Question: For an iPhone application I want to draw a circle, that is only for an x percentage filled.
Something like this:

I have no problems calculating the radius, the degrees or the radians, that is no problem. Also drawing the circle is already done. But how do I get the iPhone SDK to draw the part that is filled.
I can draw a rectangle that size, but not part of a circle.
I just want to draw that on a a normal context.
Hope someone can give me any pointers here.
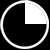
Answer: Use 'CGContext''s arc functions:
'''
CGContextAddArc(context,
centerX,
centerY,
radius,
startAngleRadians,
endAngleRadians,
clockwise ? 1 : 0);
'''
See the documentation for <URL>.